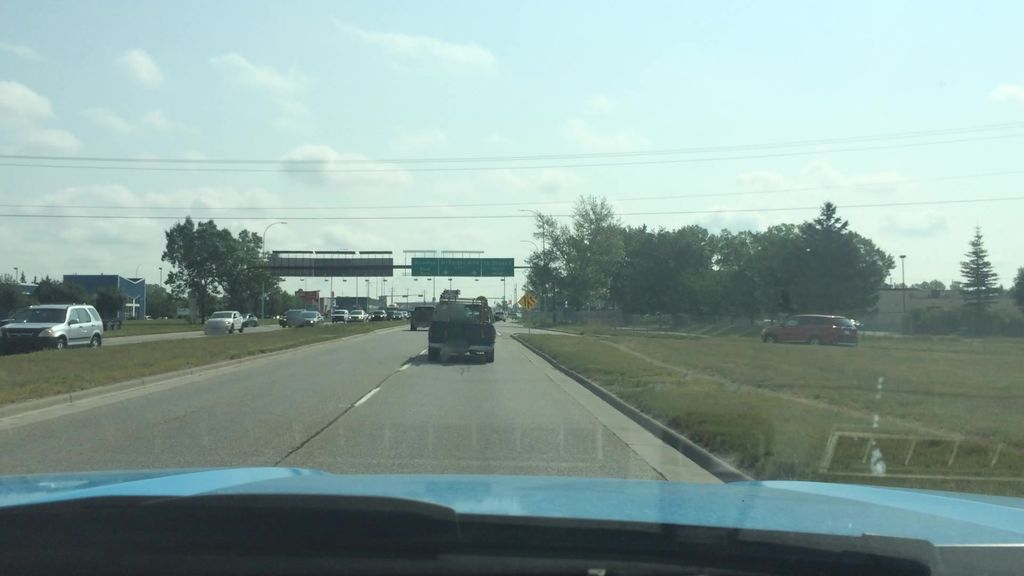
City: calgary